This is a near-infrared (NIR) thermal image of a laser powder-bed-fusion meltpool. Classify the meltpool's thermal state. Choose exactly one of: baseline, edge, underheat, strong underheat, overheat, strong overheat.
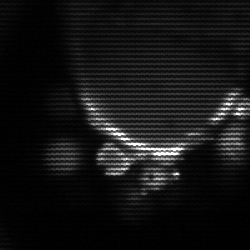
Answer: baseline